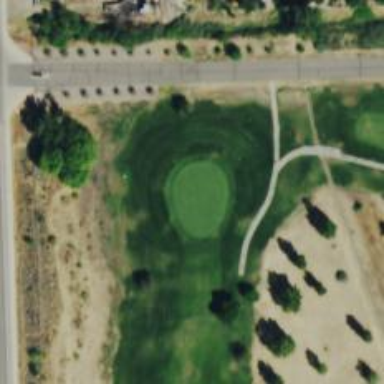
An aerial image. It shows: View of golf hole.